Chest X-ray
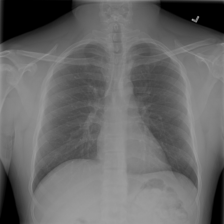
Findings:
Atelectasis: negative
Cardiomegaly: negative
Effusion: negative
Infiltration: negative
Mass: negative
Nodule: negative
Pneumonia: negative
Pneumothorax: negative
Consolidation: negative
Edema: negative
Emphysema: negative
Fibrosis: negative
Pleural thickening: negative
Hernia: negative